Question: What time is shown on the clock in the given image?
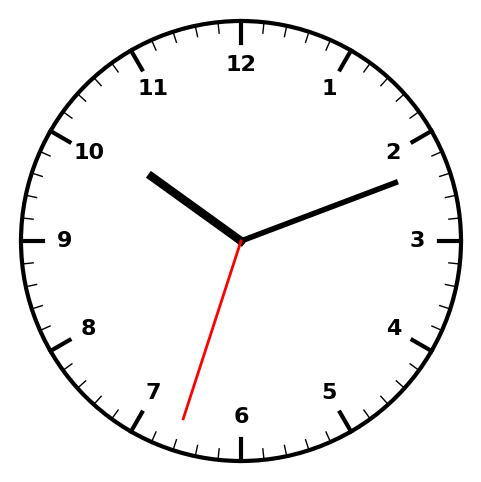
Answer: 10:11:33